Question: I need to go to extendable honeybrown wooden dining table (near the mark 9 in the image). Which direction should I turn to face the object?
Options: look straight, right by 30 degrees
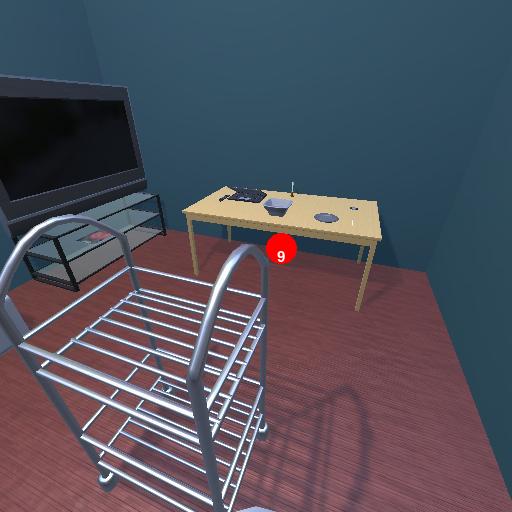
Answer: look straight